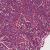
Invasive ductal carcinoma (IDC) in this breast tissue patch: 1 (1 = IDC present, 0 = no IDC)